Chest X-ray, AP view. Patient: 21 years old, sex M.
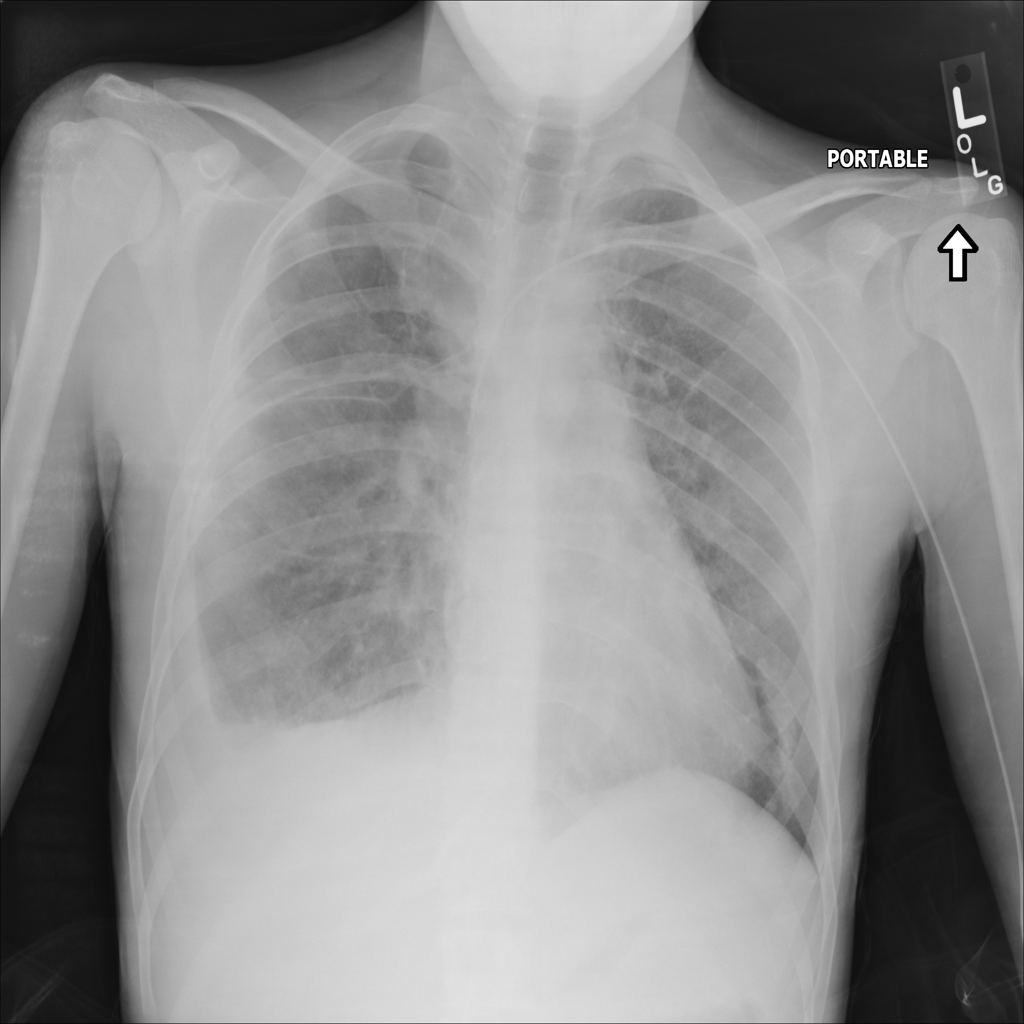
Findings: No Finding